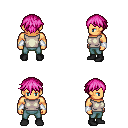
a pixel art fantasy rpg character, male body template, human, tanned skin, white sleeveless shirt, teal pants, pink short bangs hairstyle, white cloth bracers, black shoes, four views (front, back, left, right), 2x2 character sprite sheet, small pixel art, hard edges, no anti-aliasing